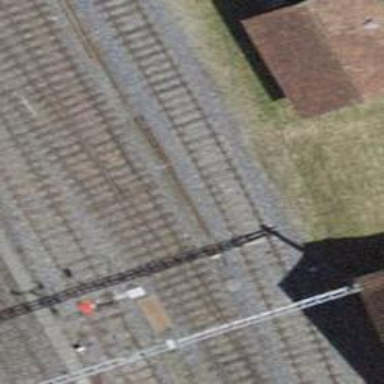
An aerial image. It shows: Railway siding with one electrified track and contact line for powering the train.